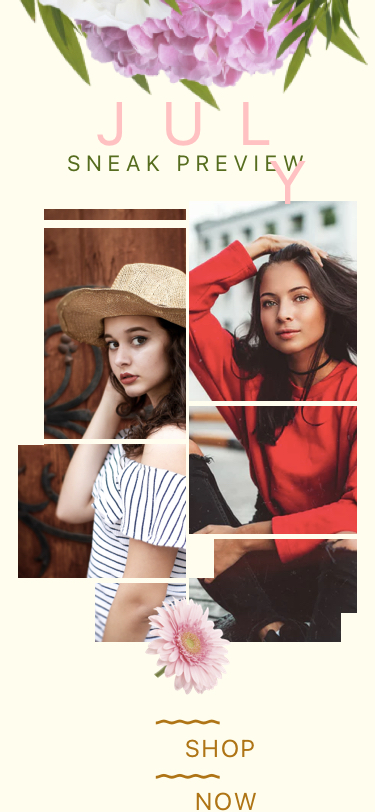
Text in this UI design:
SHOP NOW
SNEAK PREVIEW
JULY